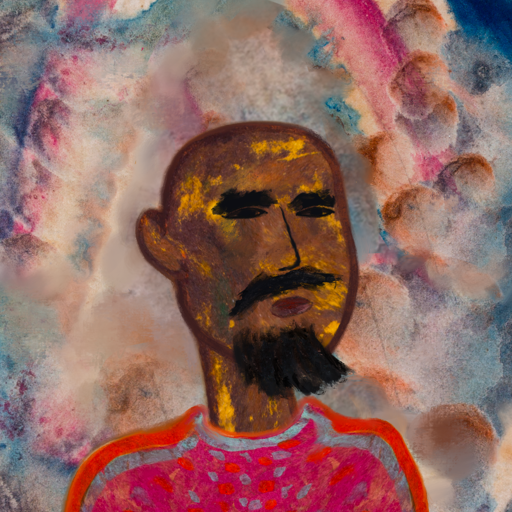
Background: Rupkatha, Head And Neck Side: Comrade, Face Side: Mosgoul, Bust: Sisters, Hair Side: Blank, Head Accessory: Blank, Second Necklace: Blank, Necklace: Blank, Baby: Blank